Question: I am attempting to generate a custom tooltip using Microsoft Chart Controls. Microsoft Chart Controls supports the ability to use <URL> which helps automate the data you wish to display.
For example,
'''
string toolTip = string.Format("<div> {0}: {1} {3} ({2}) </div>", seriesName, "#VALY", "#VALX", "<br>");
series.MapAreaAttributes = "onfocus="if(this.blur)this.blur();" onmouseover="DisplayTooltip('" + JavaScriptStringLiteral(toolTip) + "');" onmouseout="DisplayTooltip('');"";
'''
In the above code, "#VALY" and "#VALX" are keywords. At run time, these keywords are replaced with actual values. In my scenario, #VALY is a double and #VALX is a date-time.
Observe:

Now, this works perfectly fine if I use the data series' tooltip property. Unfortunately, Firefox and <URL> support multi-line tooltips. I am attempting to illicit this feature out of them by using Custom Tooltips.
As such, I have the onmouseover and onmouseout code -- this is JavaScript code which is responsible for the tooltip.
The problem is that when #VALX is evaluated it contains illegal JavaScript characters. This causes the error message "Uncaught SyntaxError: Unexpected token ILLEGAL"
Note that I have wrapped the tooltip with the method JavaScriptStringLiteral. Here is the utility function:
'''
private static readonly Regex scriptTagRegex = new Regex("script", RegexOptions.IgnoreCase | RegexOptions.Multiline);
/// <summary>
/// Processes the provided string, creating a quoted JavaScript string literal.
/// </summary>
/// <param name="str">The string to process</param>
/// <returns>A string containing a quoted JavaScript string literal</returns>
public static string JavaScriptStringLiteral(string str)
{
var sb = new StringBuilder();
sb.Append(""");
foreach (char c in str)
{
switch (c)
{
case '"':
sb.Append("\"");
break;
case '\':
sb.Append("\\");
break;
case '':
sb.Append("\b");
break;
case '
':
sb.Append("\f");
break;
case '
':
sb.Append("\n");
break;
case '
':
sb.Append("\r");
break;
case ' ':
sb.Append("\t");
break;
default:
int i = (int)c;
if (i < 32 || i > 127)
{
sb.AppendFormat("\u{0:X04}", i);
}
else
{
sb.Append(c);
}
break;
}
}
sb.Append(""");
// If a JavaScript tag contains "</script>", then it terminates a
// script block. Start by replacing each 's'/'S' with an escape
// sequence so it doesn't trigger this.
return scriptTagRegex.Replace(
sb.ToString(),
m => (m.Value[0] == 's' ? "\u0073" : "\u0053") + m.Value.Substring(1));
}
'''
If #VALX was not run-time evaluated, I believe this utility method would solve my issue. But, as such, the utility function evalutes "#VALX" as a string literal. Then, after filtering no illegal characters, #VALX is evaluated and places illegal characters into my JavaScript.
Is there a way of preventing this issue? Something equivalent to the "@" character for paths in C#?
---
.
'''
foreach (HistoricalDataValue value in data)
{
series.Points.AddXY(string.Format("{0:d}{1}{0:T}", value.TimeStamp, "\n"), value.AttributeValue);
}
'''
Note that this says "\n". This used to say Environment.NewLine, but this does not work. , if you use Environment.NewLine -or- "
" you can't edit "#VALX" later because of run time evaluation. , you have to use an escaped out newline when adding the X value, so that when #VALX gets it it is already formatted properly.
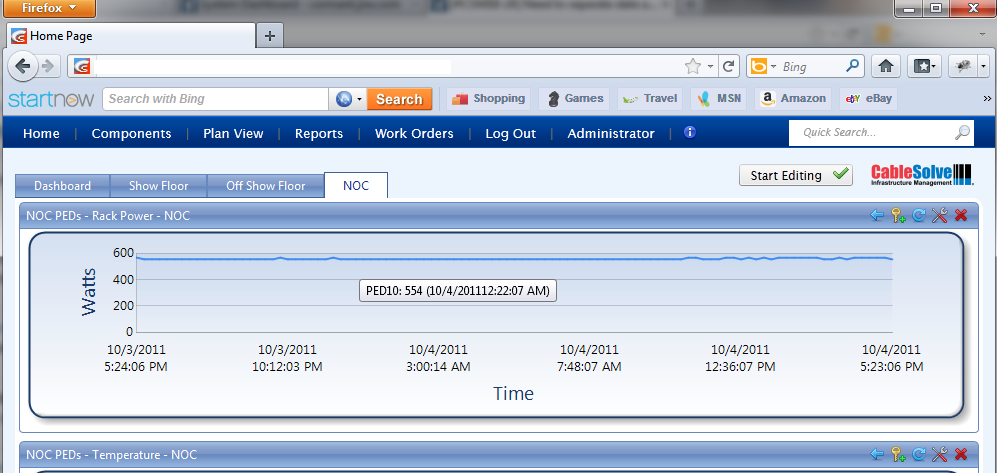
Answer: When you call the 'JavaScriptStringLiteral' your code already opened a single-quote string, while that function returns a string already wrapped in double quotes.
You should strip first and last character from what 'JavaScriptStringLiteral' returns.